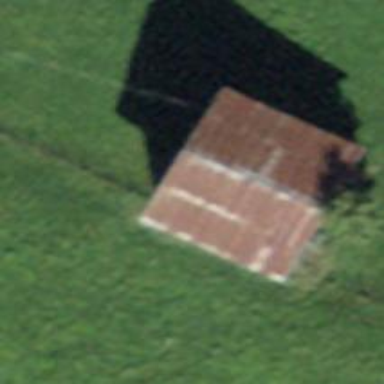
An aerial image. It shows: Barn.